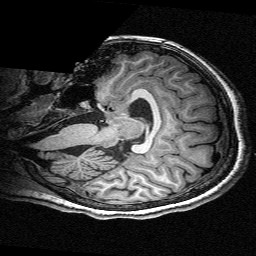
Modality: T1w
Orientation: sagittal
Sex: female